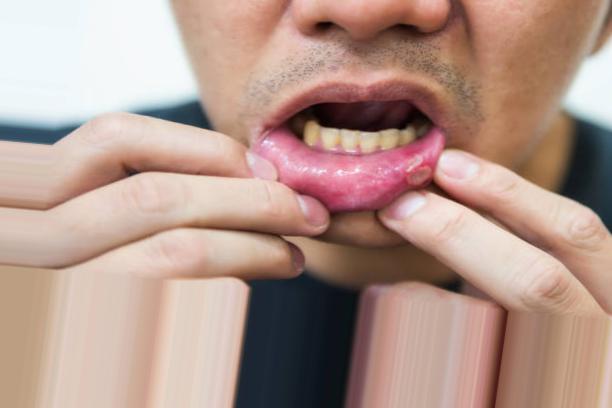
Condition: Mouth Ulcer